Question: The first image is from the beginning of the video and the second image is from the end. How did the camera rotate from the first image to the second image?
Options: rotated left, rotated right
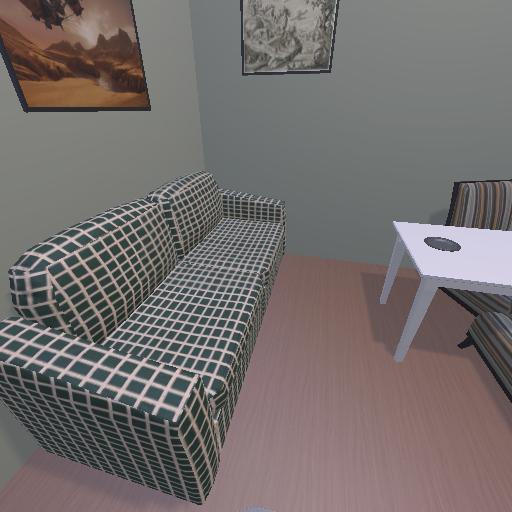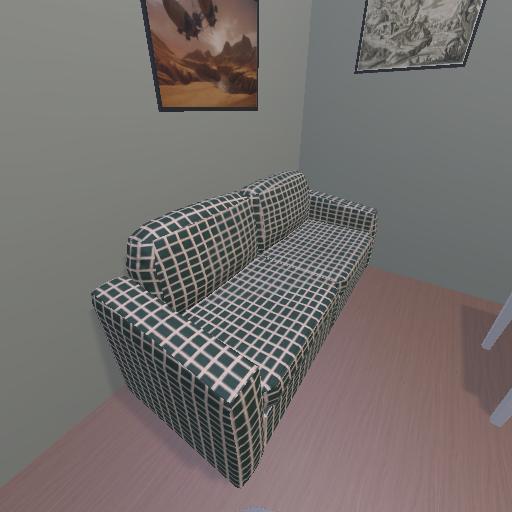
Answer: rotated left